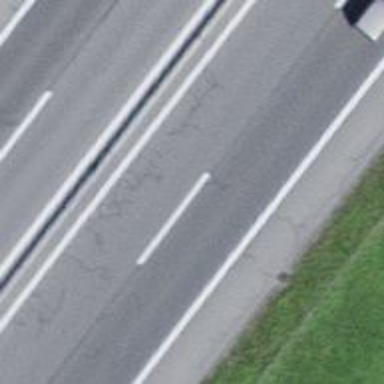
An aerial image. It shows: Trunk highway.